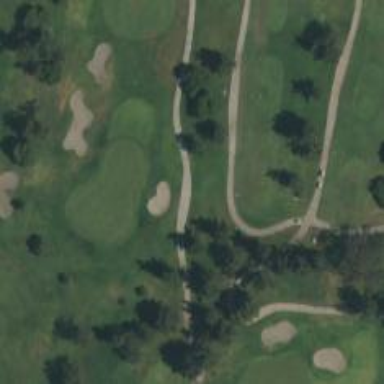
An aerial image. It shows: Path for golf carts.